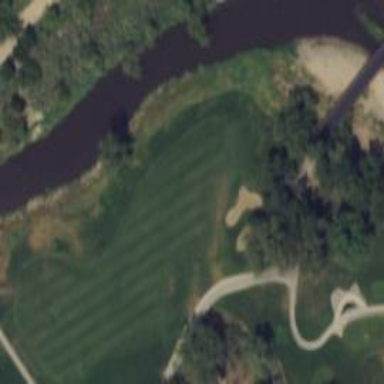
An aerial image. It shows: View of golf hole.